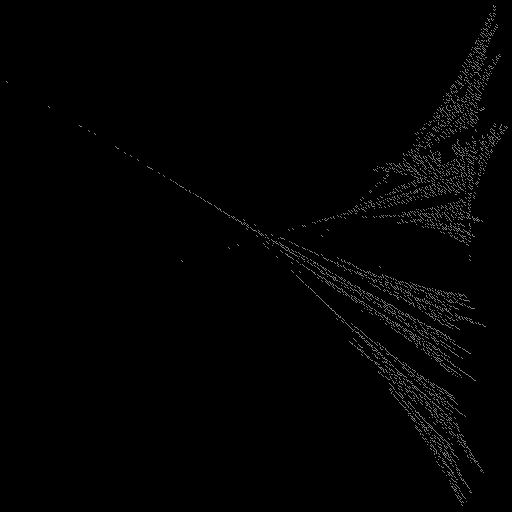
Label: ginkgo